Question: I was hoping you can help me solve this thing.
I want to expand space between my hover and my text.
image:

'''
#menu {
float: right;
height: 30px;
margin: 50px 70px 0;
width: 530px;
}
#menu a {
color: black;
font-size: 15px;
font-weight: bold;
padding: 12px 12px;
text-decoration: none;
}
#menu a:hover {
background: url(images/hover.png) repeat-x;
}
'''
1. How to expand spacing between text menu and hover thng?
2. How to conform length of hover to text?
3. How to make hover stay visible on active page?
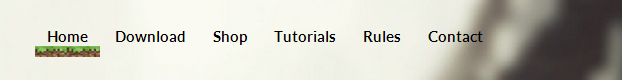
Answer: 1. How to expand spacing between text menu and hover image? Add the padding-bottom: 12px. Change the 12px to your choice of value, this adjusts the horizontal spacing. Add 0 bottom to the background tag, this keeps the image positioned at the bottom of the link.
2. How to restrict length of hover to text? Add your padding to the margin property instead and do away with the padding. This means the background image length will match the text length.
3. How to make hover stay visible on active page? To make the active page hover remain visible, you can give the current active page a class of selected. As shown in the HTML at the bottom of the answer.
CSS:
'''
#menu {
float: right;
height: 30px;
margin: 62px 82px 12px 12px; /* Adjust margin to include the padding */
width: 530px;
}
#menu a {
color: black;
font-size: 15px;
font-weight: bold;
/* Remove your padding here. Has been adjusted in the margin */
padding-bottom: 12px; /* Adjust to change the hover spacing */
text-decoration: none;
}
#menu a:hover, #menu a.selected {
background: url(images/hover.png) repeat-x 0 bottom;
}
'''
HTML (Example usage of the class 'selected'):
'''
<div id="menu">
<a href="l1.html">Link 1</a>
<a href="l2.html" class="selected">Link 2</a>
<a href="l3.html">Link 3</a>
</div>
'''